Question:
In this scenario, every sales order is going to have atleast 400-500 products associated with it. Now everytime a sales order is generated, the cost and price of those products will be saved in the SalesOrderProduct table. This will cause the SalesOrderProduct table to become extremely large in a short period of time. Whats the best way to handle the size of this table?
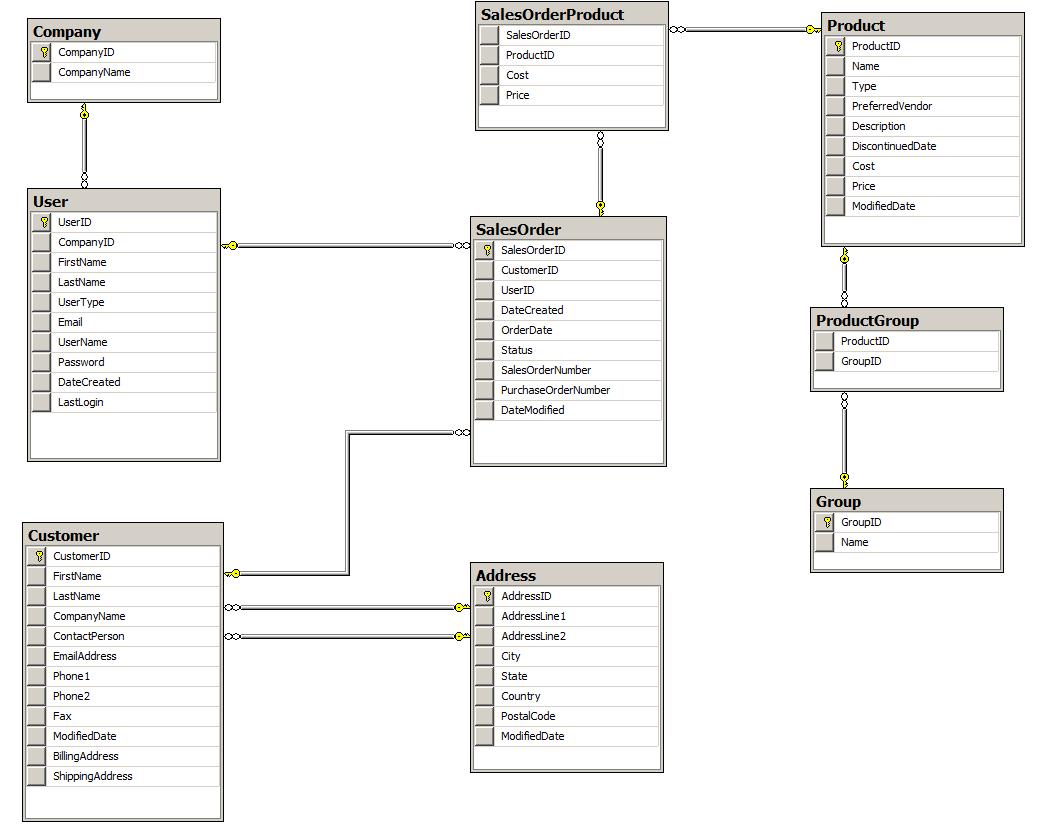
Answer: Are you sure there is a problem?
If you have millions of rows, no sweat. A SQL database will chew that stuff up.
If you have billions of rows, you might want a key-value store instead of a SQL database. Especially for archival information like past orders which is write-once read-never (and analyze-rarely). If you can't switch from SQL, you can use a clustered database.
But before you do anything, be sure there's an issue - test the performance with a good, realistic workload. See if it'll handle your needs for the near future. Don't solve problems which aren't there.
Final note: for this database schema, you can eliminate the SalesOrderProduct table by keeping track of historical costs/prices for products. Then you can use the order date to backfigure the costs/prices of all ordered products, eliminating the need for that join table.